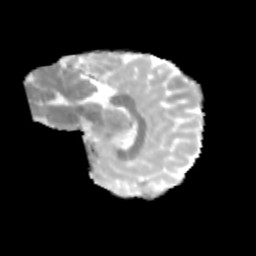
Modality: MD
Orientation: sagittal
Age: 11
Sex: male
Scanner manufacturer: siemens
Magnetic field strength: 3 T
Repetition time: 3.8 s
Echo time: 0.07 s